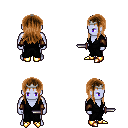
a pixel art fantasy rpg character, male body template, dark elf, purple skin, gray robe, teal pants, brown unkempt hairstyle, silver tiara, leather bracers, gold boots, dagger, four views (front, back, left, right), 2x2 character sprite sheet, small pixel art, hard edges, no anti-aliasing